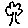
Label: tree